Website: crate-barrel
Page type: orders-overview
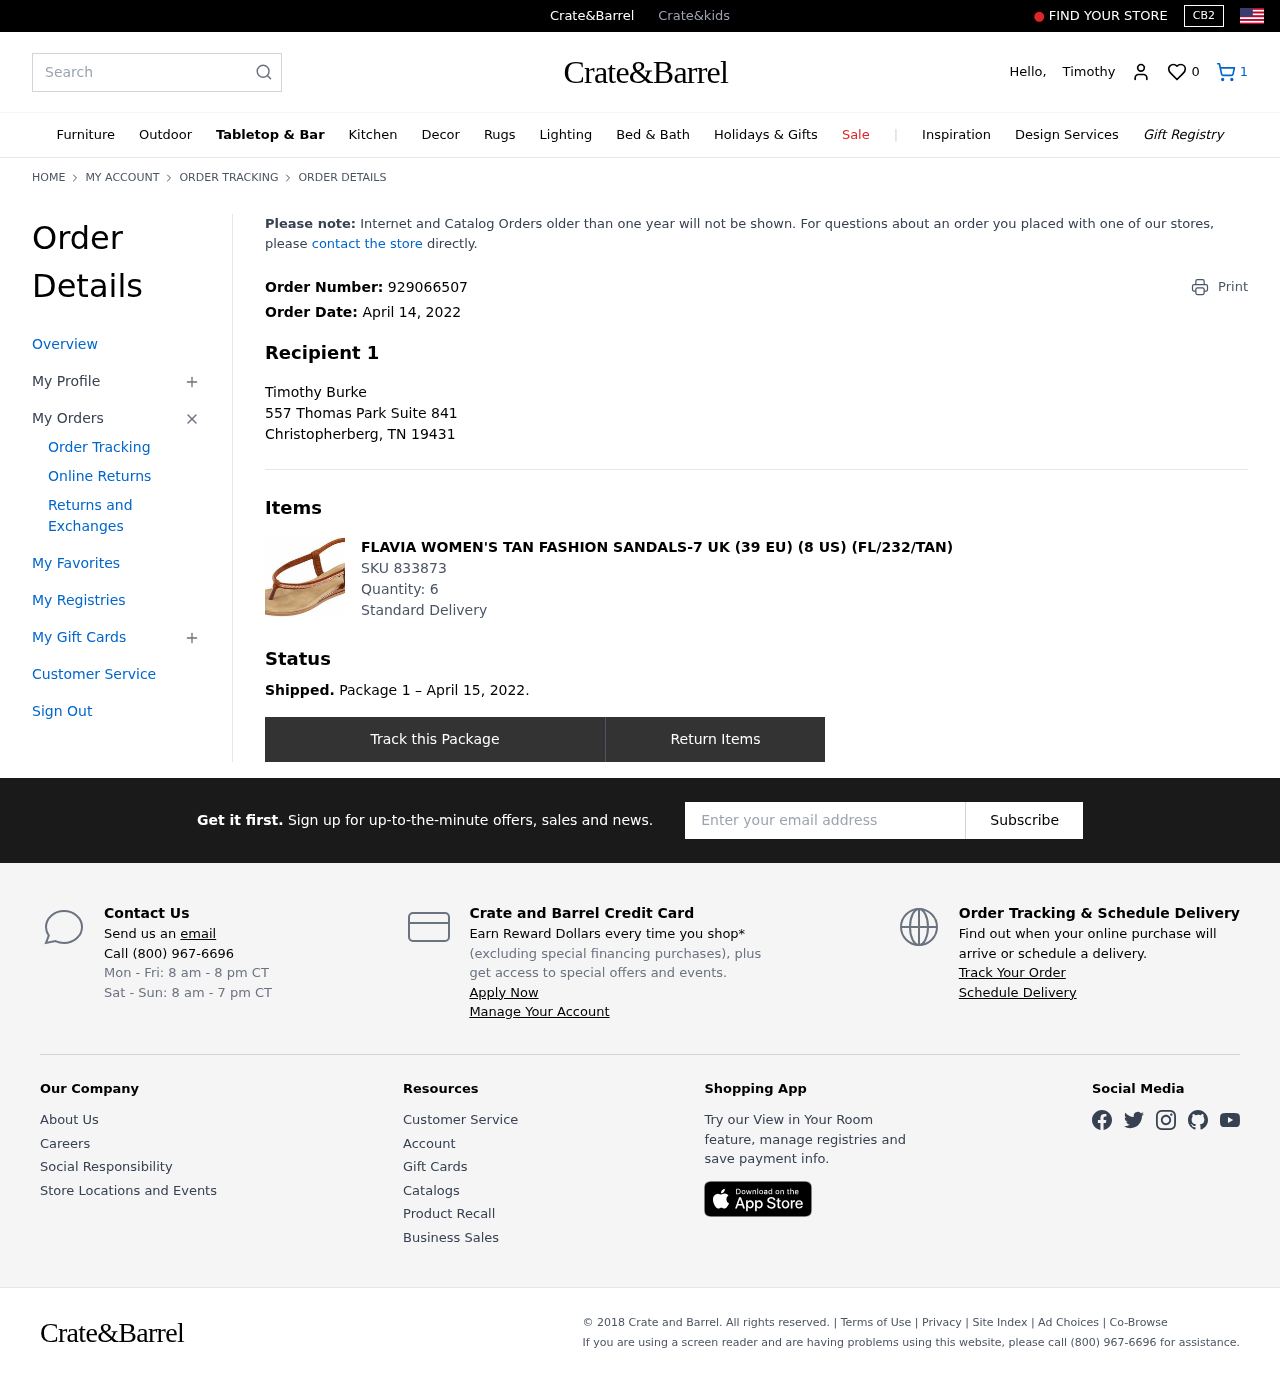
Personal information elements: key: PII_CITY_STATE_ZIP
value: Christopherberg, TN 19431
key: PII_FIRSTNAME
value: Timothy
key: PII_FULLNAME
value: Timothy Burke
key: PII_STREET
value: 557 Thomas Park Suite 841
Product elements: key: PRODUCT1_NAME
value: Flavia Women's Tan Fashion Sandals-7 UK (39 EU) (8 US) (FL/232/TAN)
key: PRODUCT1_QUANTITY
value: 6
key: PRODUCT1_SKU
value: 833873
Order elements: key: ORDER_NUM_ITEMS
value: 1
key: ORDER_ID
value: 929066507
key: ORDER_DATE
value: April 14, 2022
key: ORDER_SHIPPING_DATE
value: April 15, 2022
Search elements: key: HEADER_SEARCH
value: Search
Other elements: key: FAVORITES_COUNT
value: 0